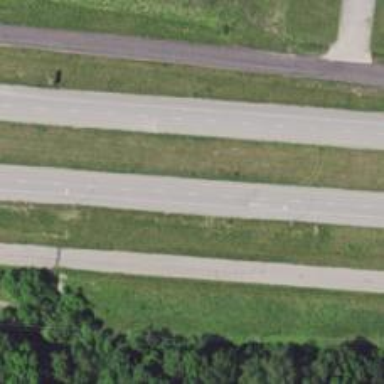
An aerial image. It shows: Trunk highway with expressway features.